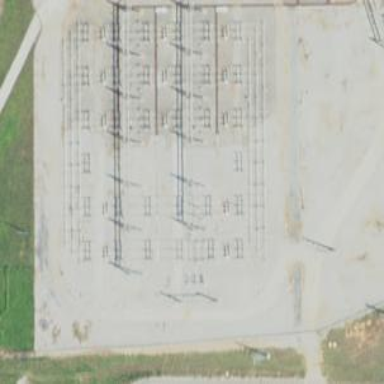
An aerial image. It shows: Switch for power supply.